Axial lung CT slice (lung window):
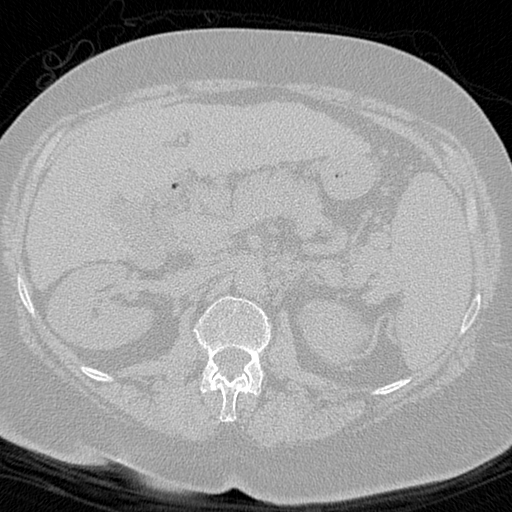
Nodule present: no